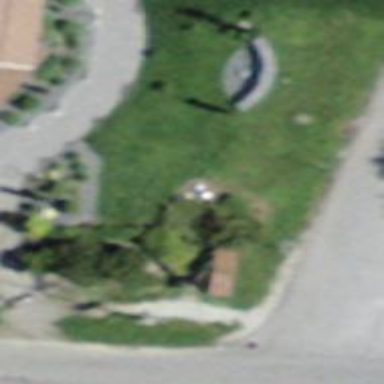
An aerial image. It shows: Brown bench.